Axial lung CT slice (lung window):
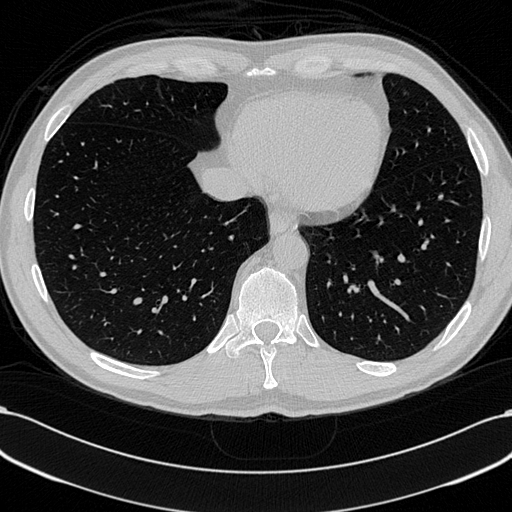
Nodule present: no